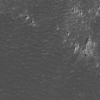
Atmospheric dust classification: not_dusty